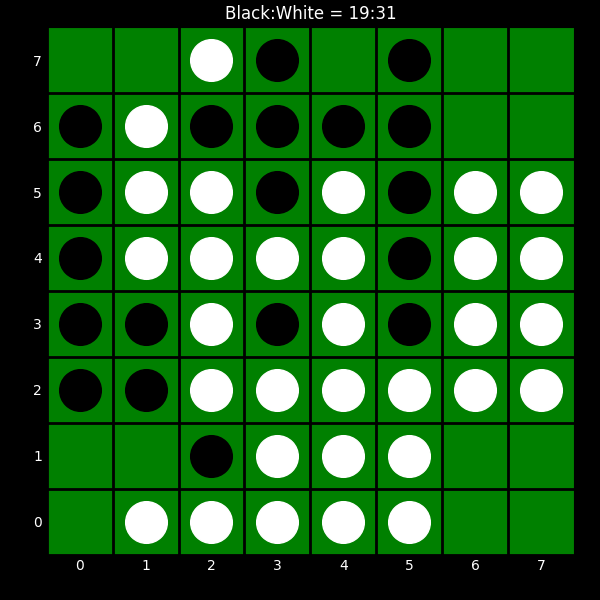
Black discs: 19
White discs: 31